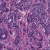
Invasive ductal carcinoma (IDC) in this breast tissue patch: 0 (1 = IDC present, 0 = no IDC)